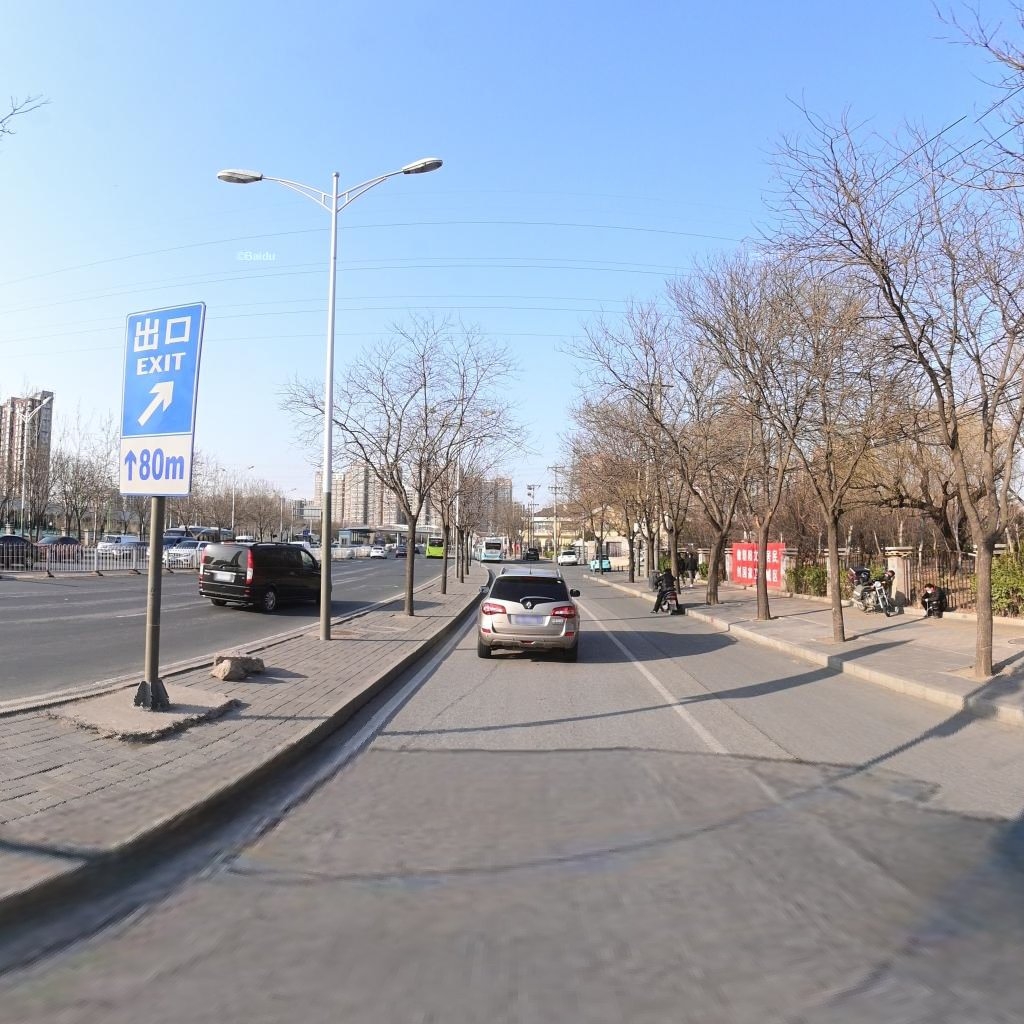
Region: Chaoyang
Road damage annotations: longitudinal crack, longitudinal crack